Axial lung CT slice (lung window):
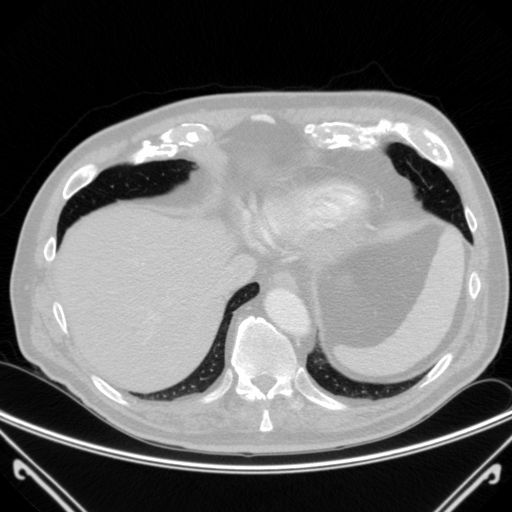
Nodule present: no